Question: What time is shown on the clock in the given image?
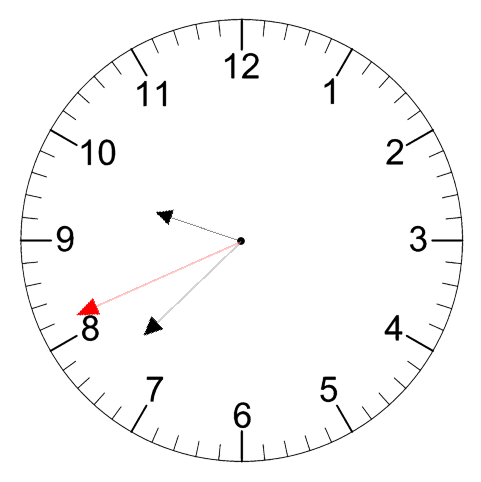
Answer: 09:37:41